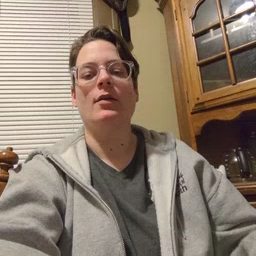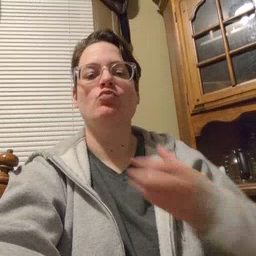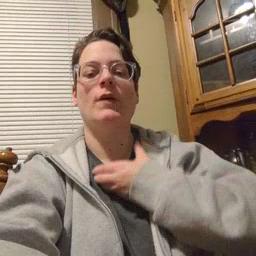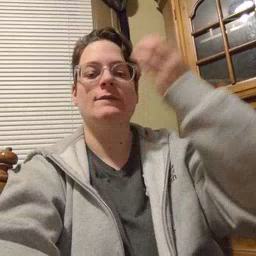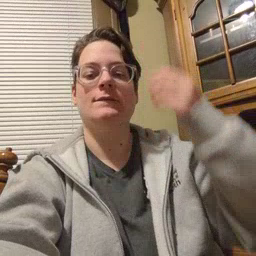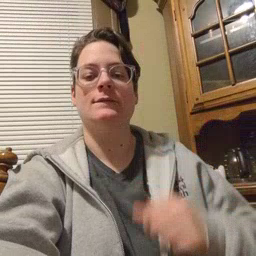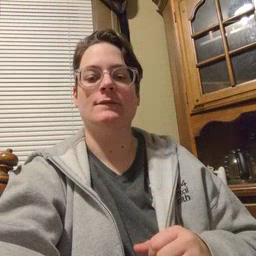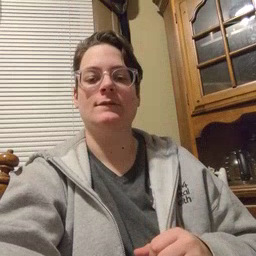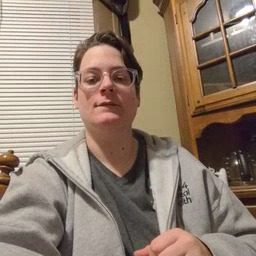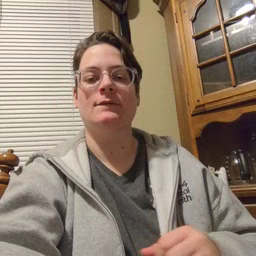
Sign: giraffe